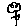
Label: flower